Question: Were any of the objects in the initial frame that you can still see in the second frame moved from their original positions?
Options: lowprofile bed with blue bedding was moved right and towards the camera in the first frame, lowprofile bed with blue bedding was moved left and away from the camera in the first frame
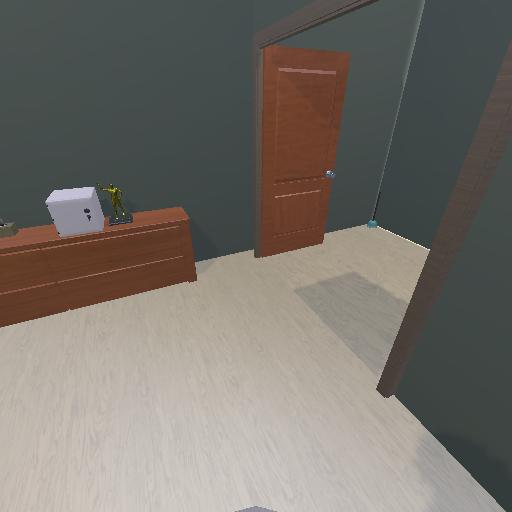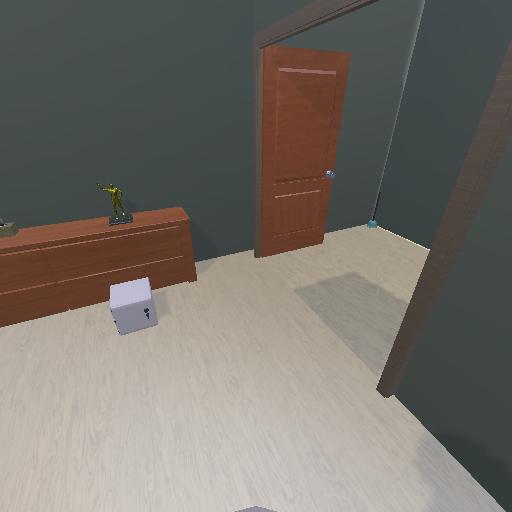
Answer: lowprofile bed with blue bedding was moved right and towards the camera in the first frame